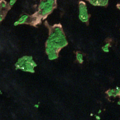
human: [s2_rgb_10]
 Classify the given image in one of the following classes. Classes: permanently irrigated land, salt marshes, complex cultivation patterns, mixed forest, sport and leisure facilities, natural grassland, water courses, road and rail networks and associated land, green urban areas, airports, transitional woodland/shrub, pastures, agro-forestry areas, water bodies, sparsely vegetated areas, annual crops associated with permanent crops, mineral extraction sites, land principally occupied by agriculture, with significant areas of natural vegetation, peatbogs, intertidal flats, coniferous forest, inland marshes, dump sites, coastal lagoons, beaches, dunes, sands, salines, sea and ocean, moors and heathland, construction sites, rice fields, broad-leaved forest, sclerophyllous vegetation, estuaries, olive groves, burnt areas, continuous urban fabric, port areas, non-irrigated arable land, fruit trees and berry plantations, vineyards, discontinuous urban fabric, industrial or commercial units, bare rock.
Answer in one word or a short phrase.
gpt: mixed forest, inland marshes, water bodies